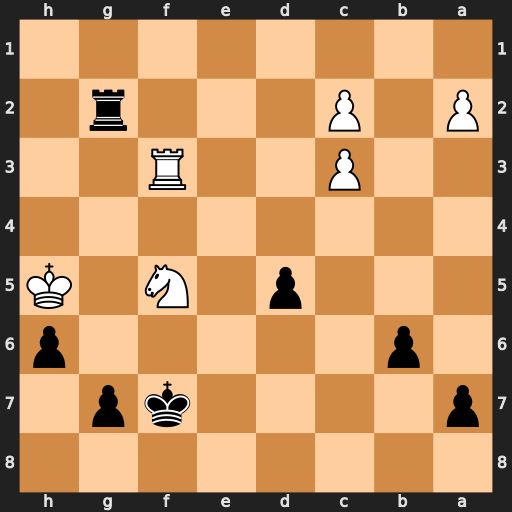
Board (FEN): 8/p4kp1/1p5p/3p1N1K/8/2P2R2/P1P3r1/8
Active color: b
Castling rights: -
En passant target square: -
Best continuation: g6+ Kxh6 gxf5